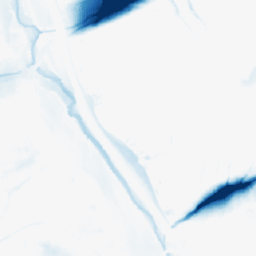
Category: morphological
Decomposition family: morphological_ellipse
Decomposition parameters: operation: closing
width: 50
height: 20
Upsampling method: nearest
Upsampling parameters: scale: 2
Upsampling scale: 2